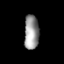
Tissue: prostate
Cell type: Fibroblasts
Senescence score: 0.7643
Nuclear area (px): 492
Mean DAPI intensity: 151.872